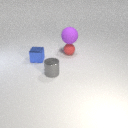
small blue metal cube in front of small red rubber sphere